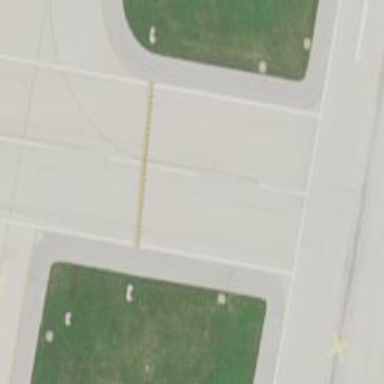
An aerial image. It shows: Asphalt runway at the airport.